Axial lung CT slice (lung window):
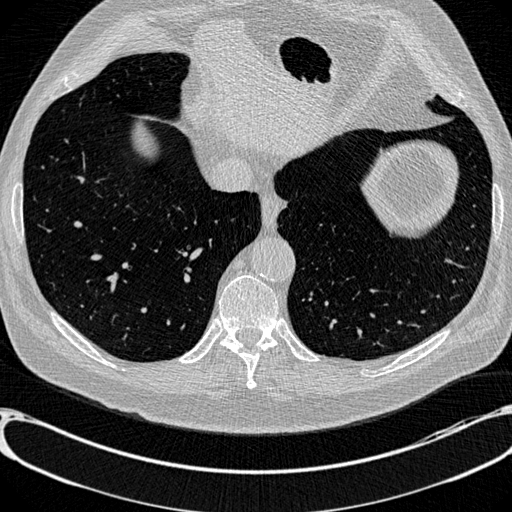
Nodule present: no